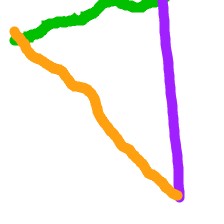
Shape: triangle